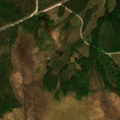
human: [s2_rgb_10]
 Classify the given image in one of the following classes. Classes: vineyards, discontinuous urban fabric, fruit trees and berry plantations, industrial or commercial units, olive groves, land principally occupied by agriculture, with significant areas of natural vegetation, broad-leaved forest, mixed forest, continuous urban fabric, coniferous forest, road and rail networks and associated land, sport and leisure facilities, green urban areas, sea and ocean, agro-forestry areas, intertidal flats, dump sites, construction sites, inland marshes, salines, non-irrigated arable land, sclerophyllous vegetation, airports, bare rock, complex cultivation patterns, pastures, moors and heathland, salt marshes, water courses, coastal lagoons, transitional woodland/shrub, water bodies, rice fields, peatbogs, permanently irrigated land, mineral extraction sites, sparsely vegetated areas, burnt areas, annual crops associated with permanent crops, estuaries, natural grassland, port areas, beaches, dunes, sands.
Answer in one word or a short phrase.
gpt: coniferous forest, mixed forest, transitional woodland/shrub, peatbogs